Interaction volume radius: 5 \u00c5
Interaction volume height: 15 \u00c5
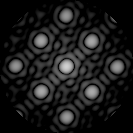
Disorder parameter: 0.01437